Question: Quick and, I assume, relatively easy question regarding VBA in Excel. I'm writing my first nested loop and I'm running into the problem where my second increment overwrites the first one. Here's the code:
'''
Sub RandNumRang()
Dim i As Integer, Row As Integer, Col As Integer
Dim j As Integer
Dim LastRow As Long
Dim NoRows As Integer
Dim MinNum As Double, MaxNum As Double
Dim NumFormula As String
Col = 1 'Write random numbers on Column A
'Get the range and number of random values needed
For j = 3 To 4
NoRows = ActiveSheet.Range("G" & j).Value 'No of random values needed
MinNum = ActiveSheet.Range("E" & j).Value 'Min Range
MaxNum = ActiveSheet.Range("F" & j).Value 'Max Range
NumFormula = "=RANDBETWEEN(" & MinNum & "," & MaxNum & ")" 'Generate between Range
i = 0
For Row = 2 To NoRows + 1
i = i + 1
ActiveSheet.Cells(Row, Col).Value = i 'ID
ActiveSheet.Cells(Row, Col + 1).Formula = NumFormula 'Random Value
ActiveSheet.Cells(Row, Col + 2).FormulaR1C1 = "=TIME(0,0,RC[-1])" 'Convert to time
Next Row
Next j
End Sub
'''
I'm trying to generate a set of random time intervals. The code does exactly what I want it to do except my values are being overwritten. The loop will eventually have more than 2 increments but this code will have the same overwriting problem regardless. I'm pretty sure it has something to do with me specifying
'''
For Row=2 To NoRows + 1
'''
as the starting point of the nested loop but again this being my first run at a VBA script I figured I'd reach out because every fix I've tried has failed. Thanks in advance, and let me know if you need any further details.
Also, I have attached a screenshot of the worksheet for reference:

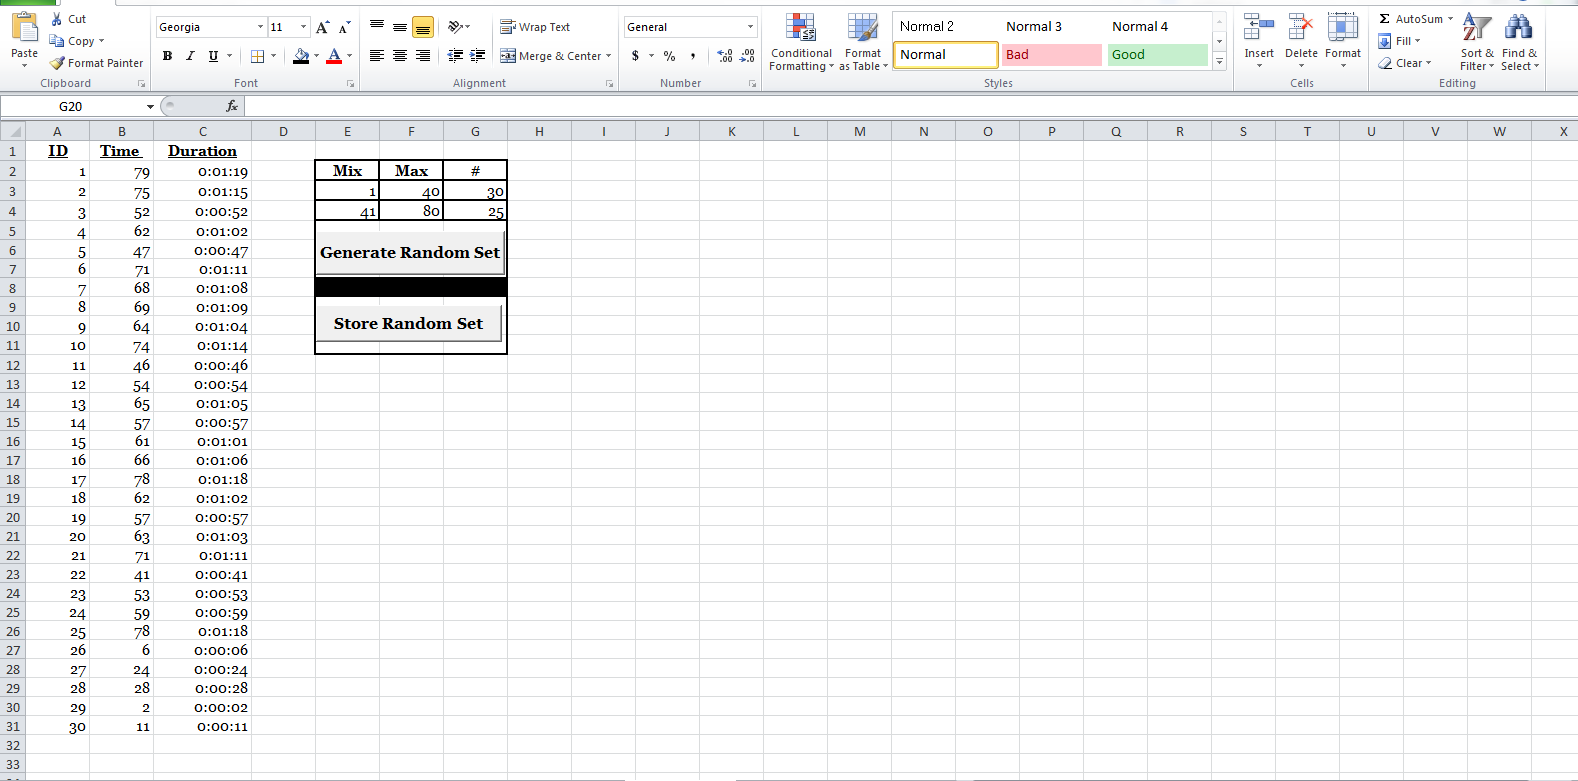
Answer: This works for your example:
'''
Sub RandNumRang()
Dim Row As Integer, Col As Integer
Dim j As Integer
Dim LastRow As Long
Dim NoRows As Integer
Dim MinNum As Double, MaxNum As Double
Dim NumFormula As String
Col = 1
Row = 2
For j = 3 To 4
NoRows = Range("G" & j).Value
MinNum = Range("E" & j).Value
MaxNum = Range("F" & j).Value
NumFormula = "=RANDBETWEEN(" & MinNum & "," & MaxNum & ")"
For Row = Row To (Row + NoRows - 1)
Cells(Row, Col).Value = Row - 1
Cells(Row, Col + 1).Formula = NumFormula 'Random Value
Cells(Row, Col + 2).FormulaR1C1 = "=TIME(0,0,RC[-1])" 'Convert to time
Next Row
Next j
End Sub
'''